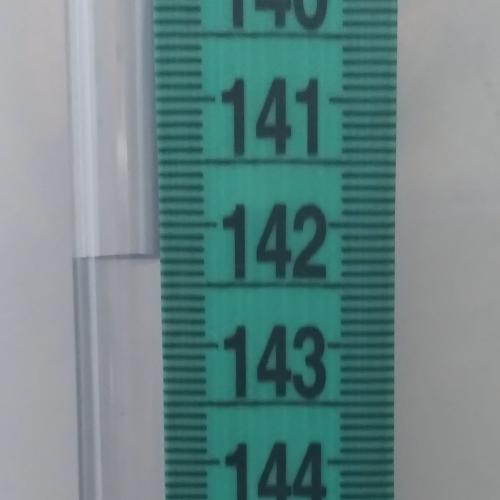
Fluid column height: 142.3 cm